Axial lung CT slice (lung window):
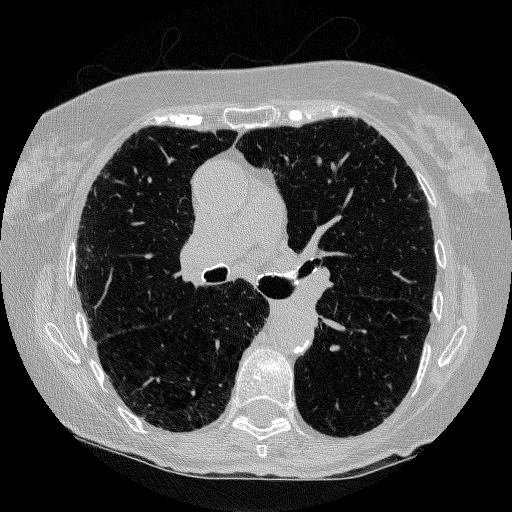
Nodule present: no